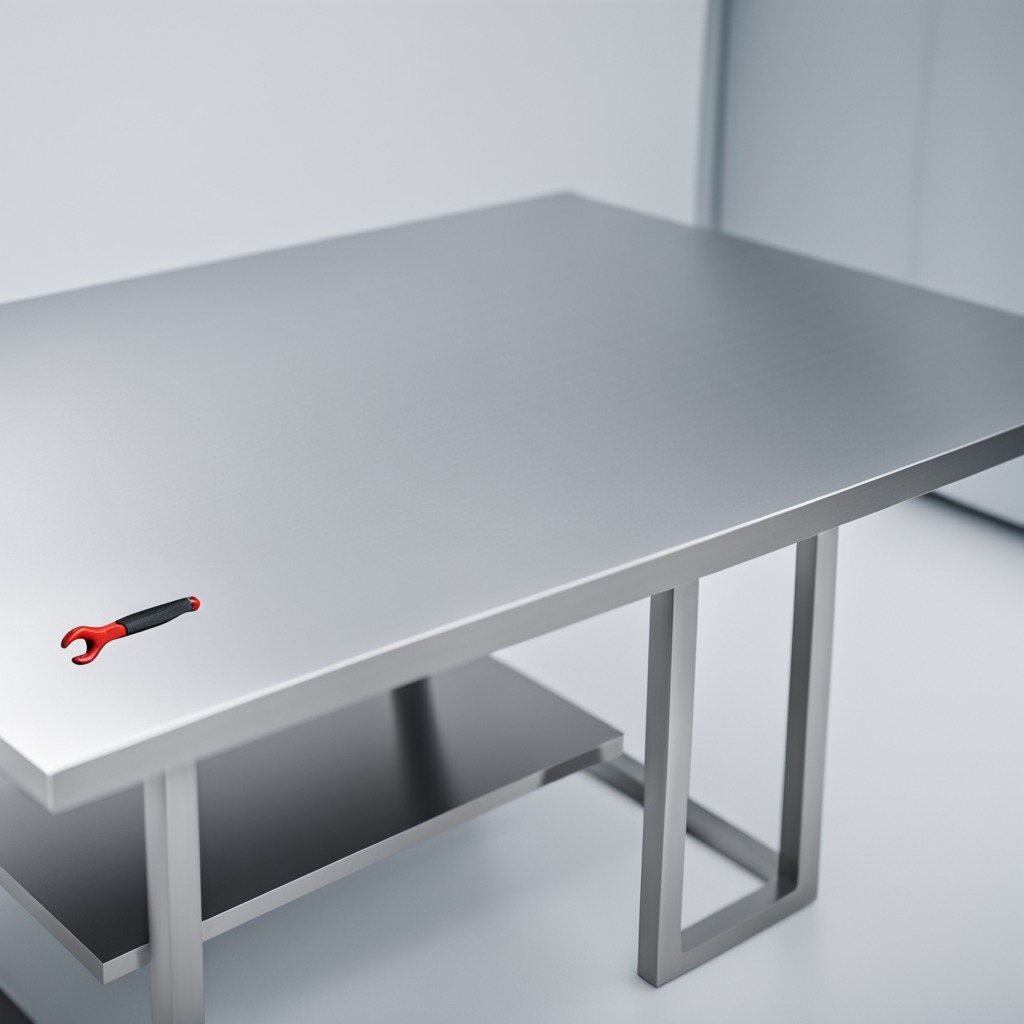
A wrench is lying on a stainless steel table in a high-end prototyping lab.